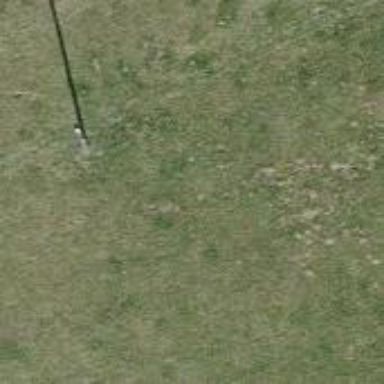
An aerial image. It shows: Power pole.